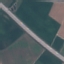
Label: Highway